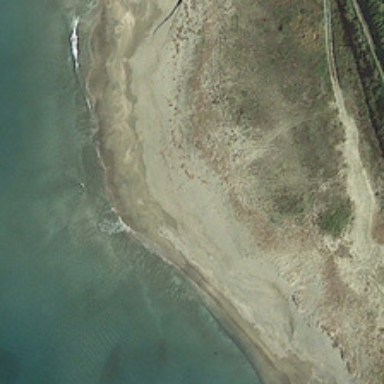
Khaki beach is between green trees and blue ocean .